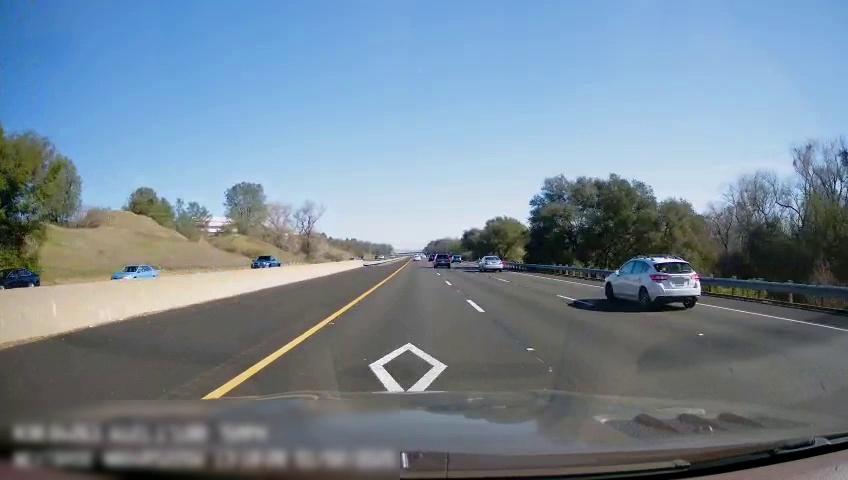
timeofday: Day
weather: Sunny
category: Drivable Space
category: Vehicles | Car
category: Vehicles | Car
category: Vehicles | SUV
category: Vehicles | SUV
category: Vehicles | SUV
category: Vehicles | Car
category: Lanes | Current Lane
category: Lanes | Current Lane
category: Lanes | Alternate Lane
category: Lanes | Alternate Lane